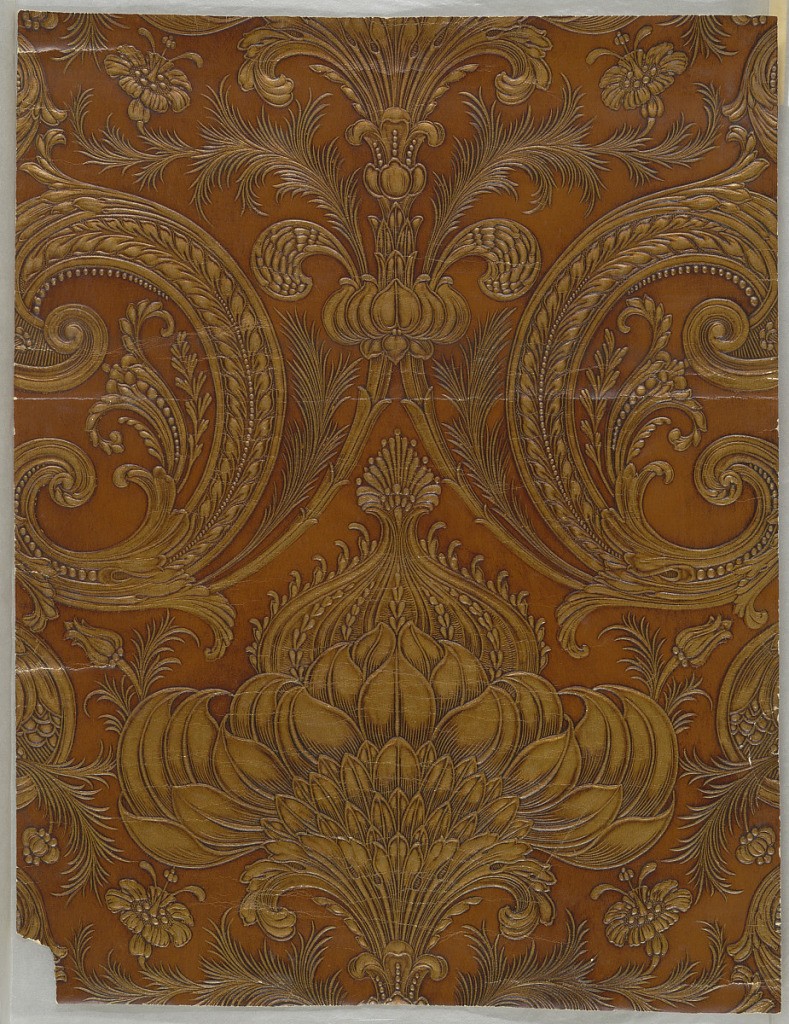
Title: Sidewall
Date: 1908–10
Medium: Block-printed paper, embossed, hand-rubbed oil finish
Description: imitation leather. Bisymmetrical leaf and plant forms embossed in gold on glazed brown ground.